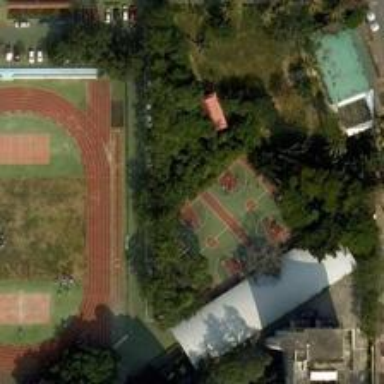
We can see the sport park, which consists of tennis courts, basketball courts, swimming pool and a parking lot, is next to the road .